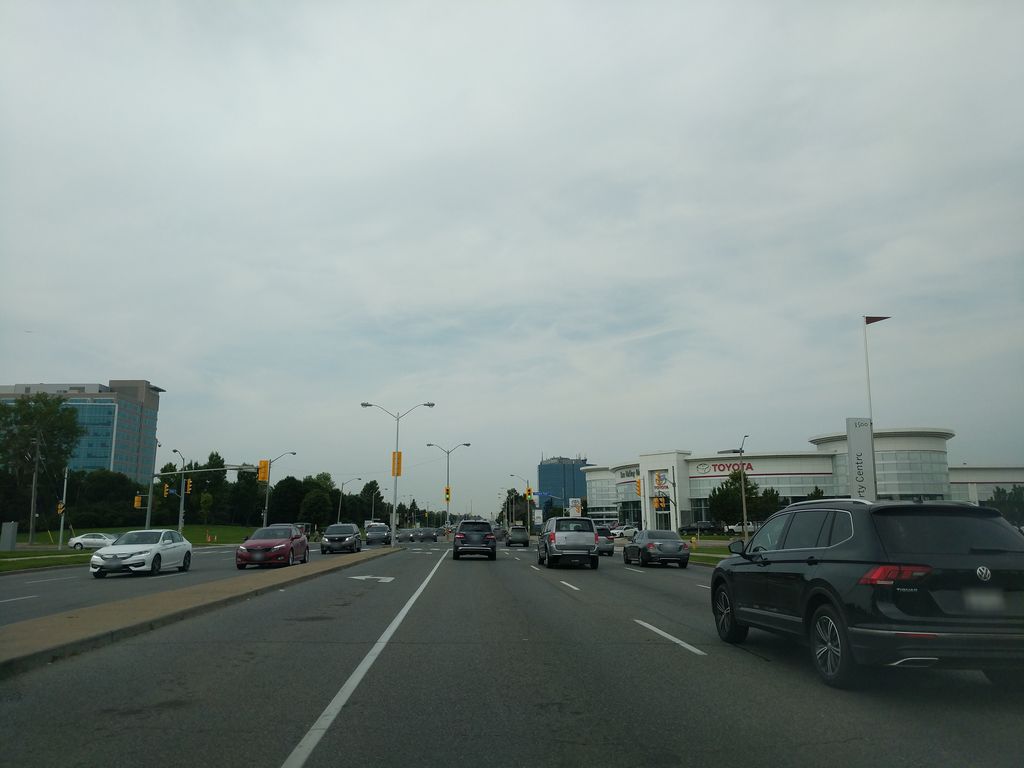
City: toronto